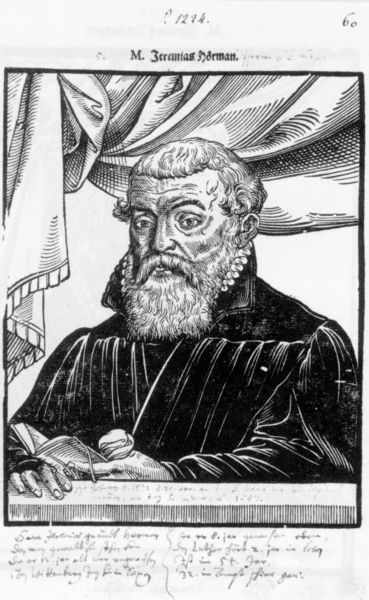
Titel: Bildnis des Jeremias Herman
Künstler: Hans d.Ä. Schultes
Institution: (Seriendruck)
Schlagwörter: dunkel, hand, mann, umhang, weiß, finger, grau, haar, hell, kleid, mund, nase, ohr, profil, schwarz, skizze, stirn, tisch, zeichnung, blick, tuch, alt, bart, jacke, richter, augen, bibel, falten, gesicht, kragen, rahmen, samt, vollbart, bild, bildnis, hände, portrait, porträt, vorhang, brüstung, geistlicher, gewand, haare, mantel, schnur, decke, händler, blatt, augenbrauen, brustbild, bruststück, locken, ohren, renaissance, handel, holzschnitt, schrift, grafik, graphik, tafel, bordüre, pfeife, riemen, inschrift, brauen, zahlen, lesen, robe, deutsch, ring, name, greis, buch, druck, lithographie, stich, titel, seite, illustration, schwarzweiß, text, beschriftung, überschrift, bleistift, krause, heft, tracht, talar, lesebändchen, pfarrer, runzeln, büchlein, gedicht, luther, baldachin, ballustrade, leser, gelehrter, kupferstich, aufgeschlagen, verband, bildunterschrift, nummer, flugblatt, handschrift, stick, universität, professor, martin, reformation, weiiß, spule, seriendruck, würdenträger, schaube, stirnrunzeln, blivk, portrit, kastenbrot, jeremias, alter sack, druckk, hörmann, kasdtenbart, seriendurch, talat, weltgesicht, 60, buvh, hörman, 1214, 1224, vorrang